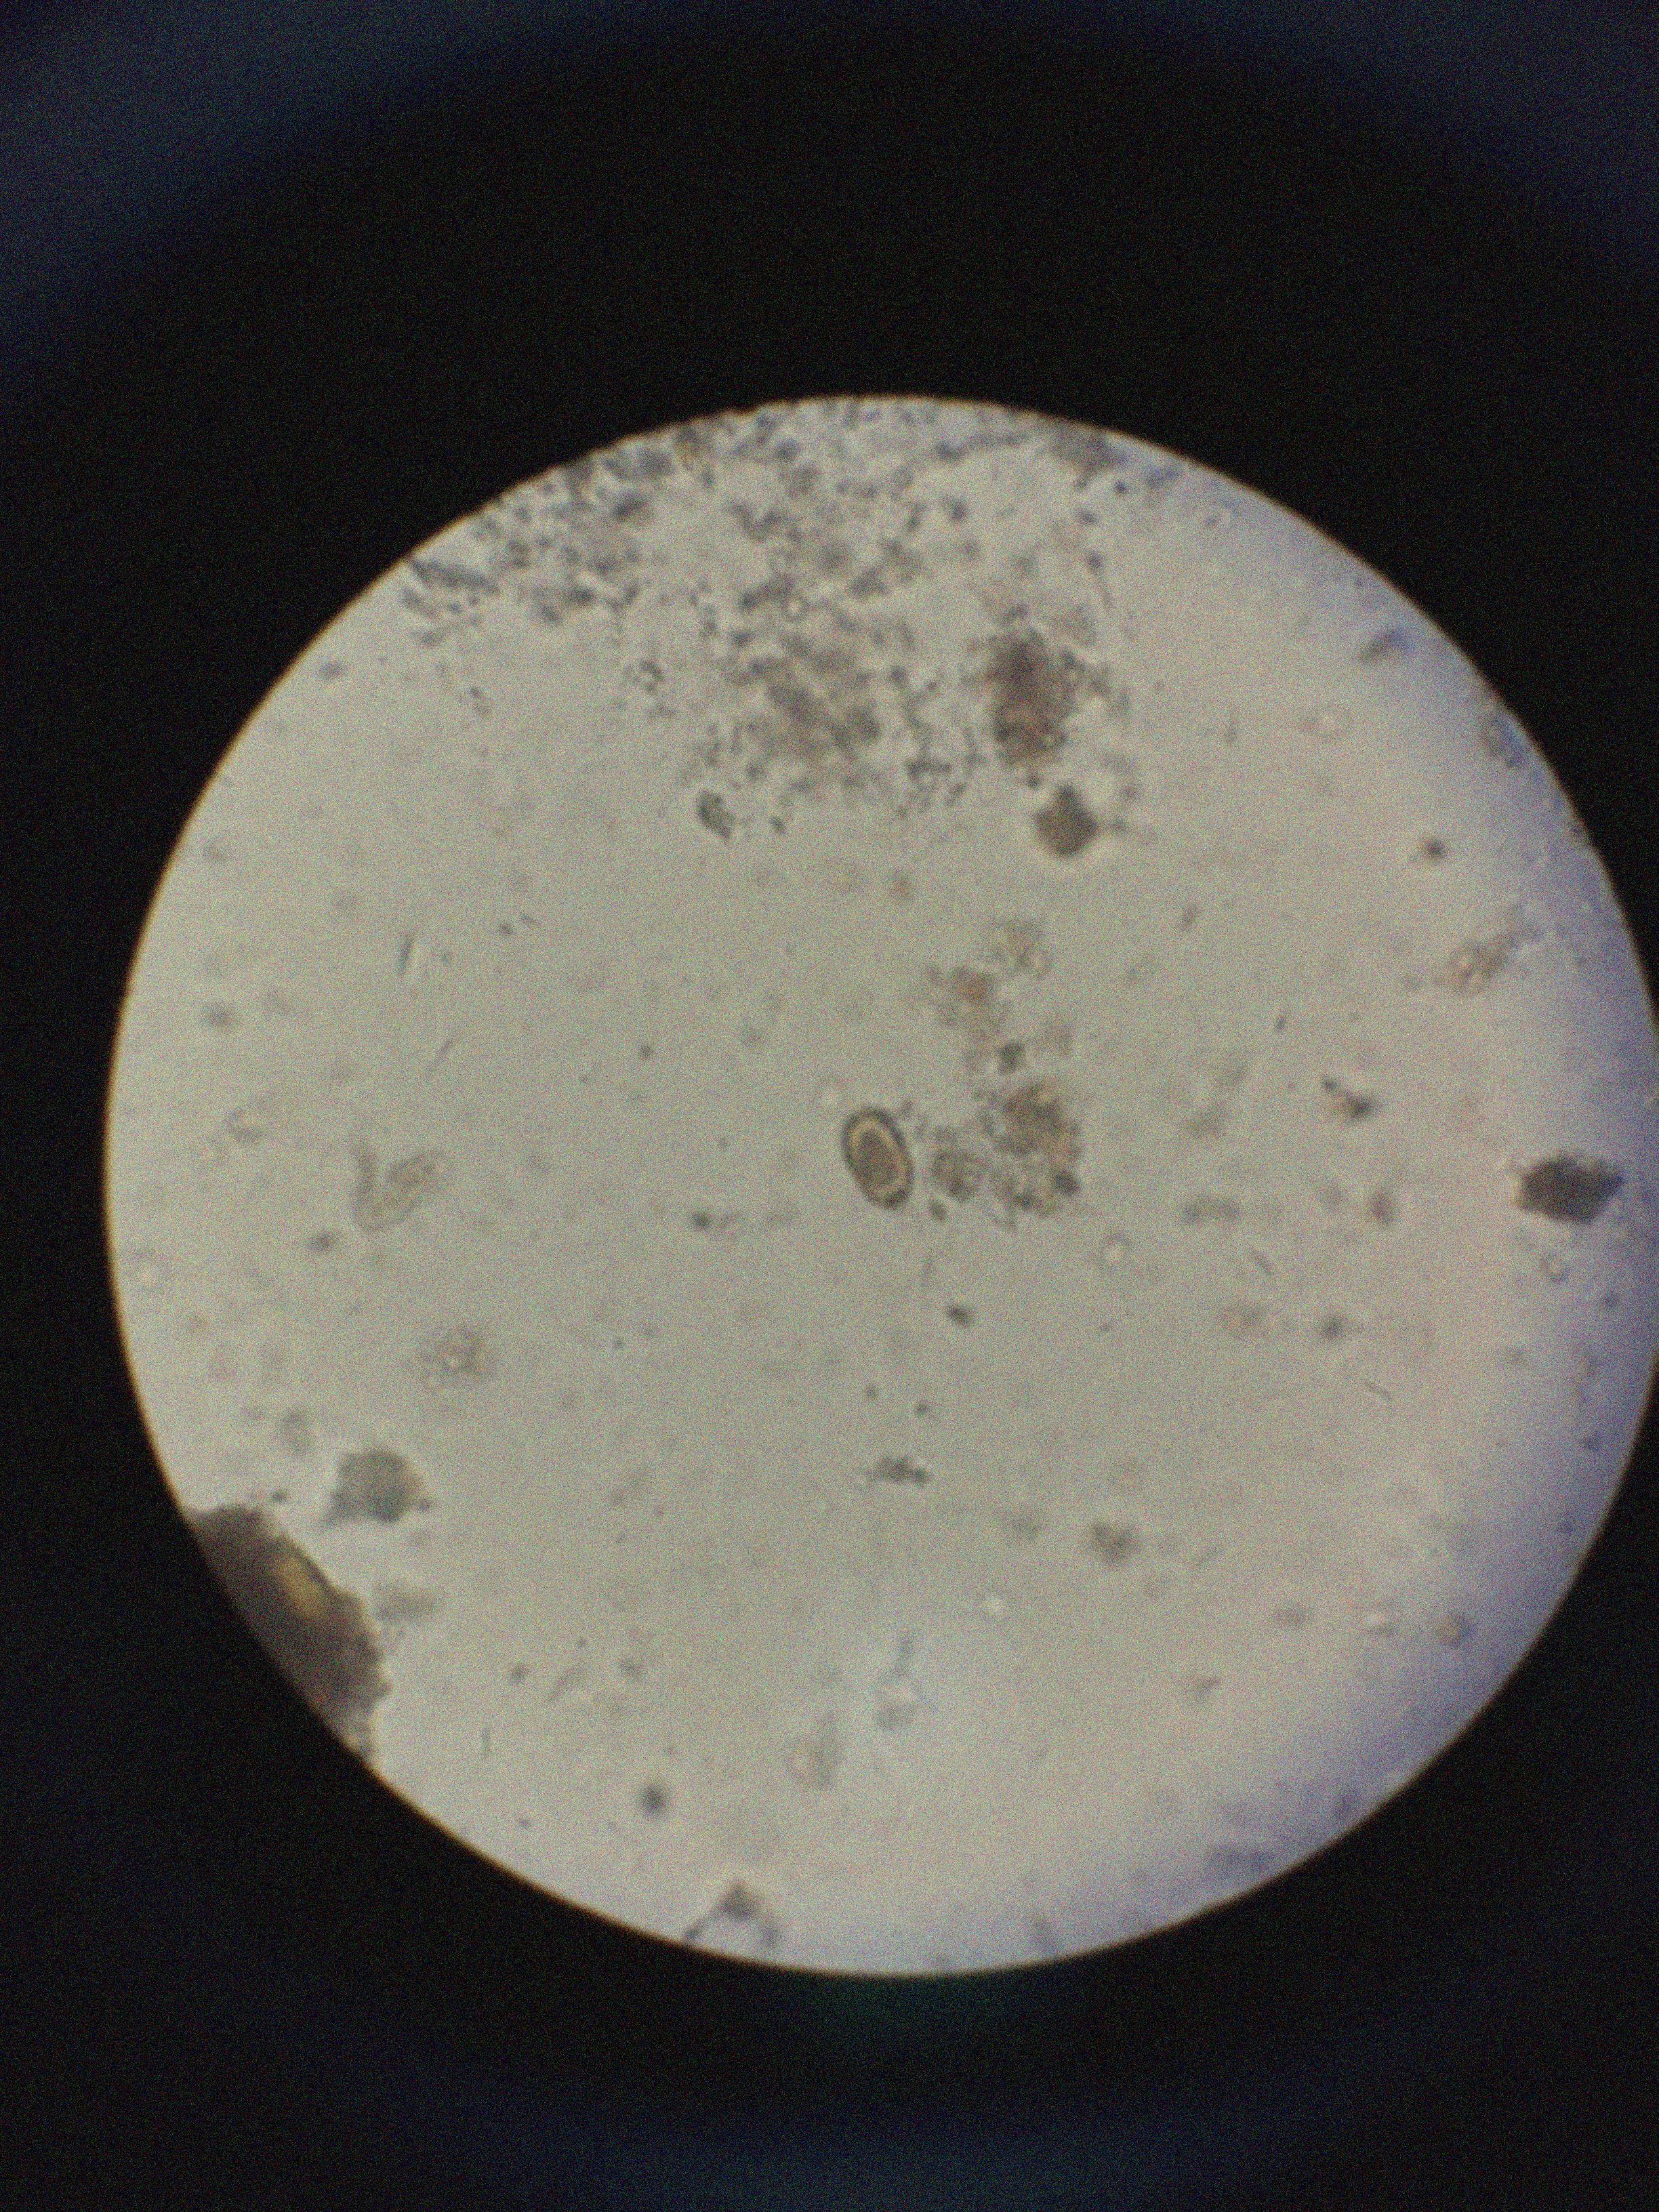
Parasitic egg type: Capillaria philippinensis